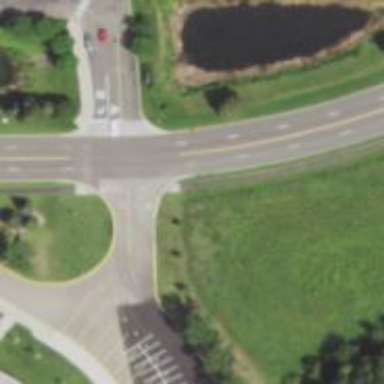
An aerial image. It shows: Zebra crossing on the road.